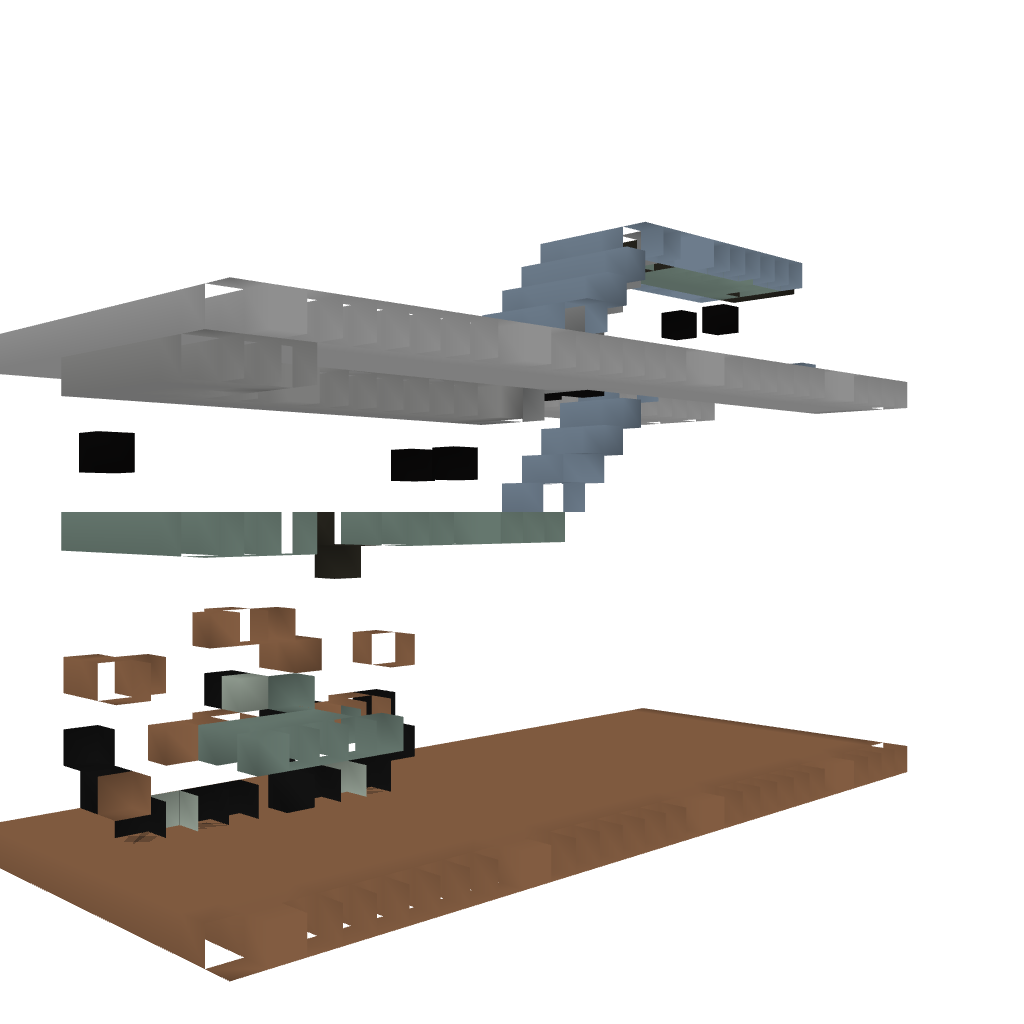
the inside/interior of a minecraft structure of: Ruins Trap